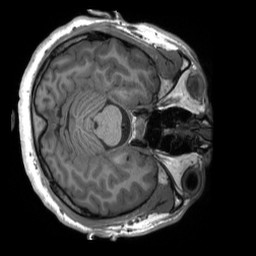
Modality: T1w
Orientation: axial
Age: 25
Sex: male
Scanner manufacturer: siemens
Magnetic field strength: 3 T
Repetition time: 2.3 s
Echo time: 0.00232 s